Question: I have a GLSurfaceView where I render my scene. My scene display correctly except for some textures where I have white squares instead of the real texture. I use 2 types of texture :
- 'onSurfaceCreated'-
I download and create the "lazy texture" with the following code :
'''
public void onDrawFrame(GL10 gl) {
...
Texture3D.getDynamicTexture(gl, object.avatar).bind(gl);
...
}
public static Texture3D getDynamicTexture(GL10 gl, int key) {
Texture3D texture = dynamicTextures.get(key);
if (texture == null) {
dynamicTextures.put(key, new Texture3D(gl, key, Type.DYNAMIC));
texture = getStaticTexture(R.drawable.broken_img);
}
return texture;
}
public Texture3D(final GL10 gl, final int id, Type type) {
gl.glEnable(GL10.GL_TEXTURE_2D);
gl.glHint(GL10.GL_PERSPECTIVE_CORRECTION_HINT, GL10.GL_NICEST);
texture = newTextureID(gl);
gl.glBindTexture(GL10.GL_TEXTURE_2D, texture);
gl.glTexParameterx(GL10.GL_TEXTURE_2D, GL10.GL_TEXTURE_WRAP_S, GL10.GL_CLAMP_TO_EDGE);
gl.glTexParameterx(GL10.GL_TEXTURE_2D, GL10.GL_TEXTURE_WRAP_T, GL10.GL_CLAMP_TO_EDGE);
gl.glTexParameterx(GL10.GL_TEXTURE_2D, GL10.GL_TEXTURE_MIN_FILTER, GL10.GL_LINEAR);
gl.glTexParameterx(GL10.GL_TEXTURE_2D, GL10.GL_TEXTURE_MAG_FILTER, GL10.GL_LINEAR);
gl.glBlendFunc(GL10.GL_SRC_ALPHA, GL10.GL_ONE_MINUS_SRC_ALPHA);
Utils.loadImage(id, new SimpleImageLoadingListener() {
@Override
public void onLoadingComplete(String imageUri, View view, Bitmap loadedImage) {
_pBitmap = loadedImage;
GLUtils.texImage2D(GL10.GL_TEXTURE_2D, 0, _pBitmap, 0);
_pBitmap = null;
gl.glEnable(GL10.GL_BLEND);
}
});
'''
I see that the download works because R.drawable.broken_img got replaced by a white square. The textures seems to appears but they are all stacked on top of the screen on a single line (see the picture).

I also tried <URL> but that didn't work either. The only difference I saw was that the textures didn't appear anymore on top of the screen.
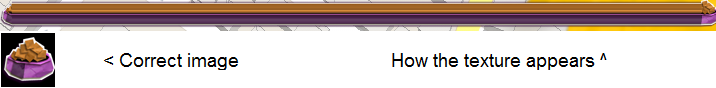
Answer: I solved this issue by adding 2 boolean flags (imageLoaded, textureCreated). Those flags allow me to first download the image, then as soon as I have the image I create the texture (all the code to create the texture is executed at the "same" time).